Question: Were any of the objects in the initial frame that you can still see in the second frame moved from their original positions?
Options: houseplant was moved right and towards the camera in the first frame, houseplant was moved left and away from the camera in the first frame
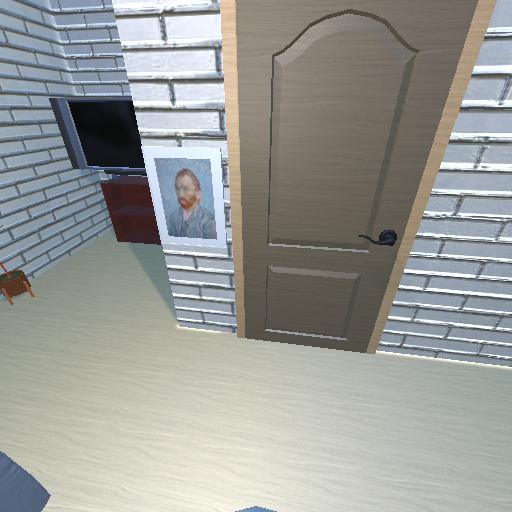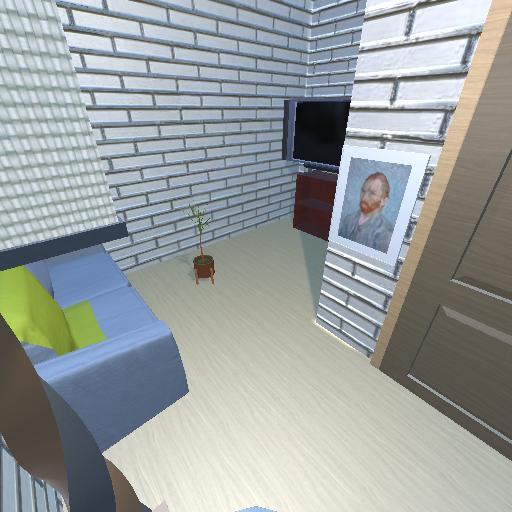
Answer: houseplant was moved right and towards the camera in the first frame